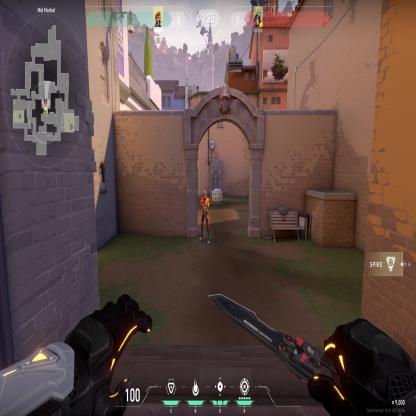
Label: enemy